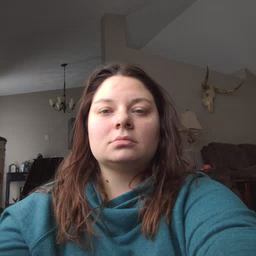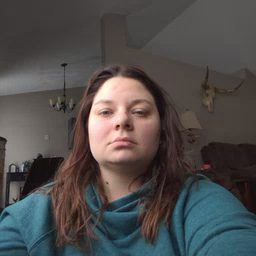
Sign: down